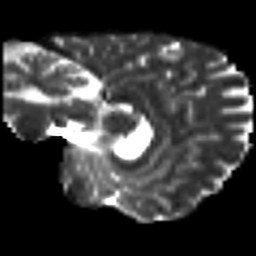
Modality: T2w
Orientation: sagittal
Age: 36
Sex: female
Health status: healthy
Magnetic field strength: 3 T
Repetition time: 8.4 s
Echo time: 0.0926 s